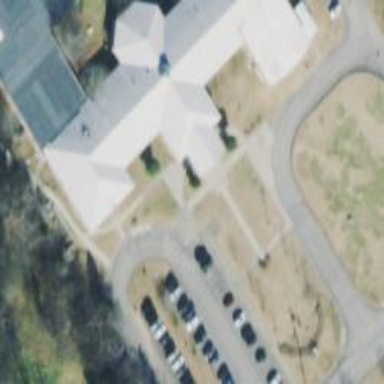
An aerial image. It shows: School.